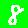
Digit: 8